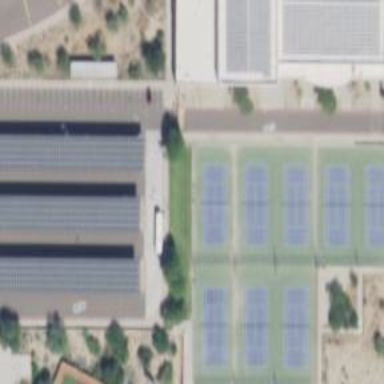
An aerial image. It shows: Tennis court in leisure pitch.